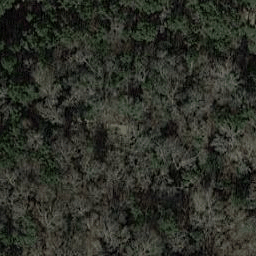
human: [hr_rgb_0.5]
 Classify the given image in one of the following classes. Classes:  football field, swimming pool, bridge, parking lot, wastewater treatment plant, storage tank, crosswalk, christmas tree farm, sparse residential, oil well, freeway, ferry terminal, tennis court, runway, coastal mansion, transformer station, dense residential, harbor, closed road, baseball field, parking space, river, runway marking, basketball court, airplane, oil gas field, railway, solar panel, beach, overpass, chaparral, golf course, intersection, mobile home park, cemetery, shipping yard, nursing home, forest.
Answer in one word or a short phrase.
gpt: forest